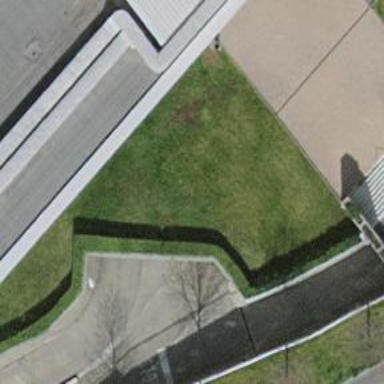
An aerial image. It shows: Driveway tunnel that serves as roadway.